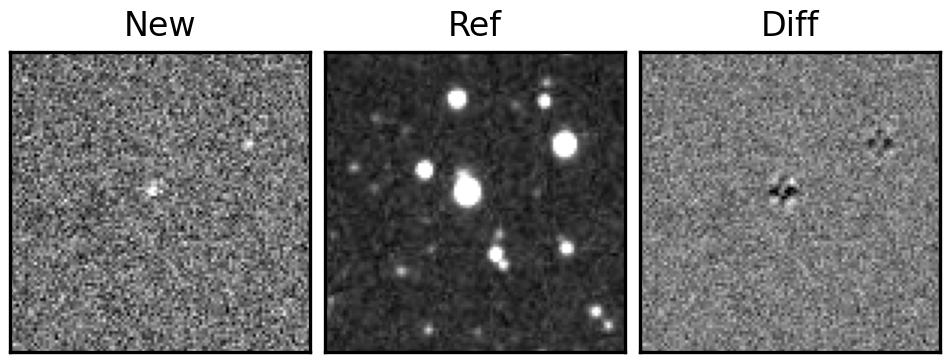
Label: bogus